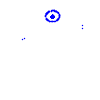
Particle: electron